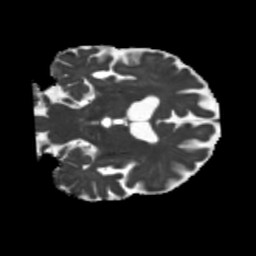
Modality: MD
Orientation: coronal
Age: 68
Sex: male
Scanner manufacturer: siemens
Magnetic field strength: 3 T
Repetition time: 5.25 s
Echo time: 0.08 s